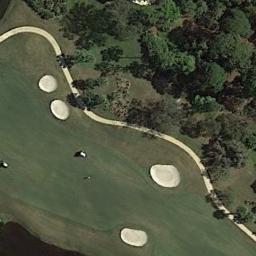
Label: golf_course